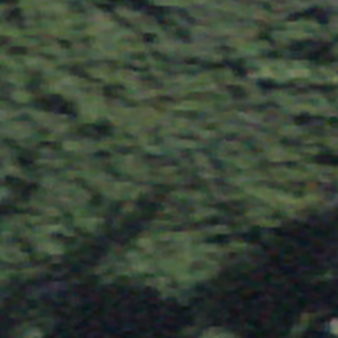
Label: other